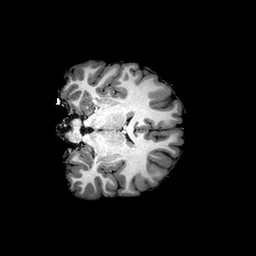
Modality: T1w
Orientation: coronal